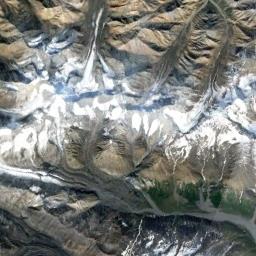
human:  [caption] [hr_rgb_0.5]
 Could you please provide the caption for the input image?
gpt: A lot of snow is on the snowberg .

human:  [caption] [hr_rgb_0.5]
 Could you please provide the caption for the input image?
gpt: The snow berg is consist of bare land and white snow .

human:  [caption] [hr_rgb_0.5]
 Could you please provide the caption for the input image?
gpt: The snowberg is partly covered with snow and ice and the color of the mountain is brown .

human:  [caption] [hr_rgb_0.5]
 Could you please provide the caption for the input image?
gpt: White, Brown, And green transitions from the peaks to the bottom of the peaks in the Snow Mountain Range .

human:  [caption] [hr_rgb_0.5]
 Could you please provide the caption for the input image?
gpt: There are some snow on the ridges of the snowbergs .